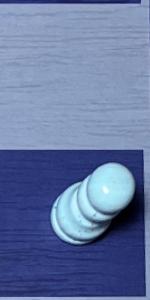
Label: Pawn_White